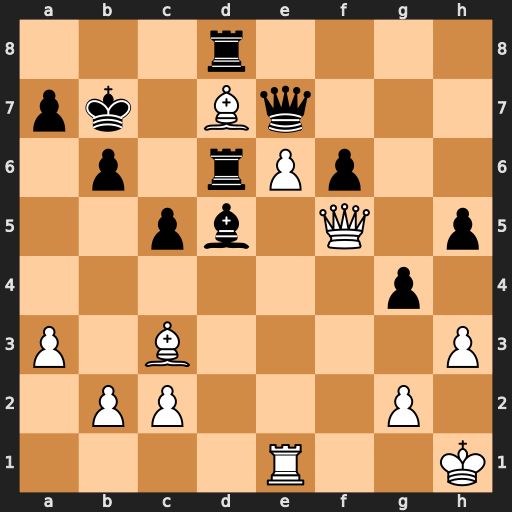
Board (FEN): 3r4/pk1Bq3/1p1rPp2/2pb1Q1p/6p1/P1B4P/1PP3P1/4R2K
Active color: w
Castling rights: -
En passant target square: -
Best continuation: Bxf6 R8xd7 Bxe7